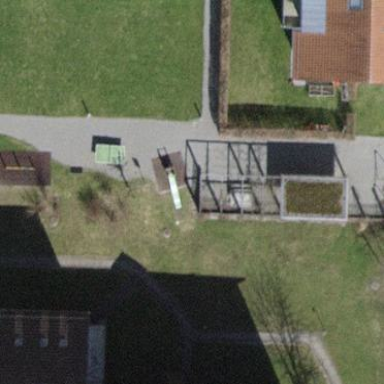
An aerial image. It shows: Playground area for leisure land.